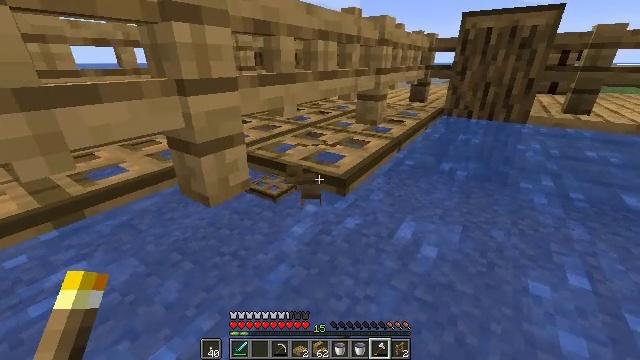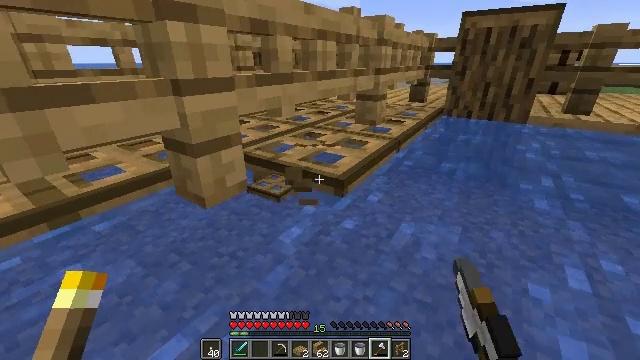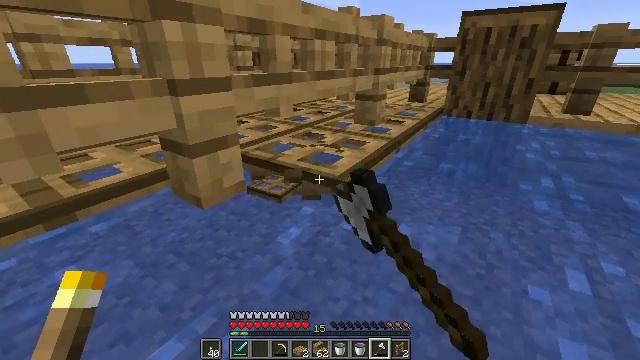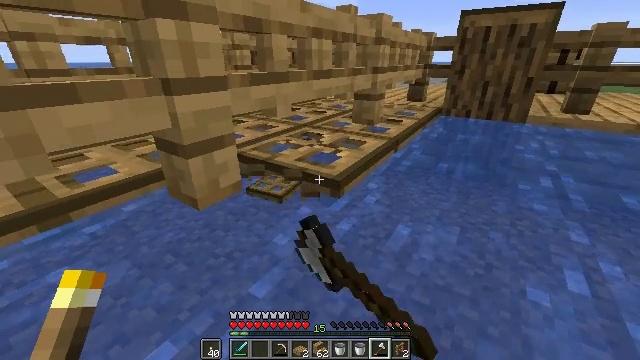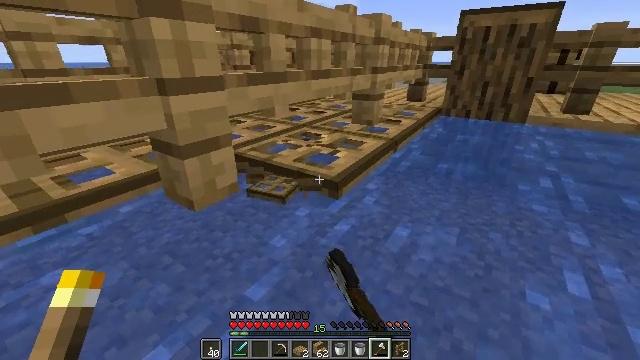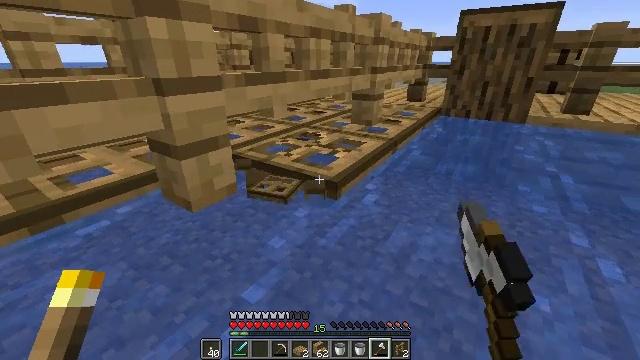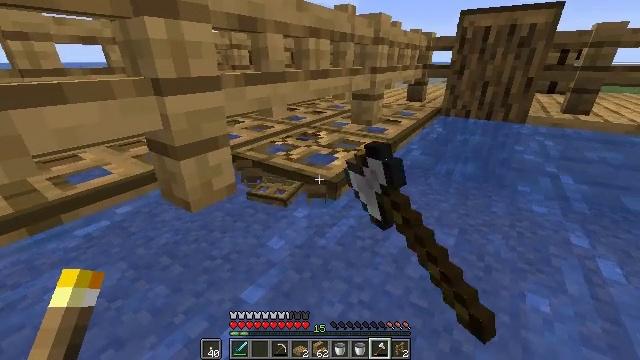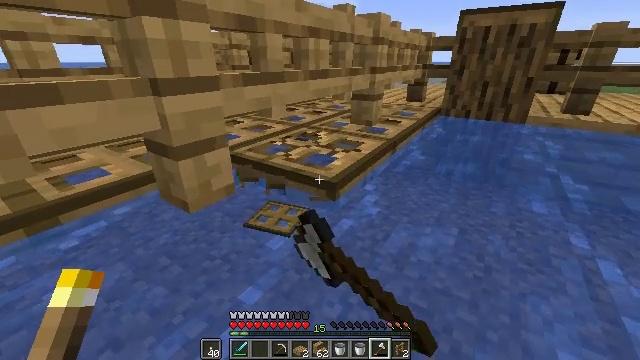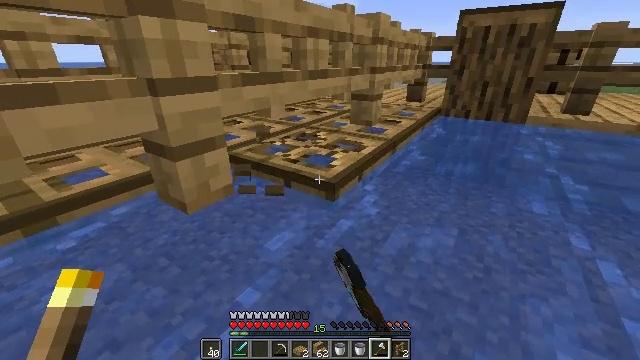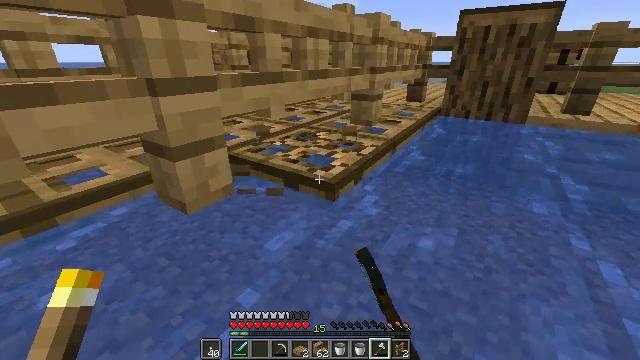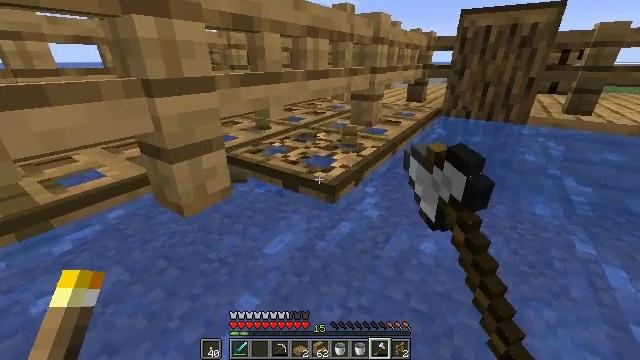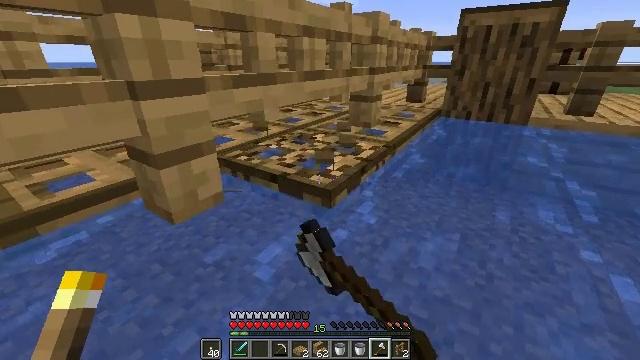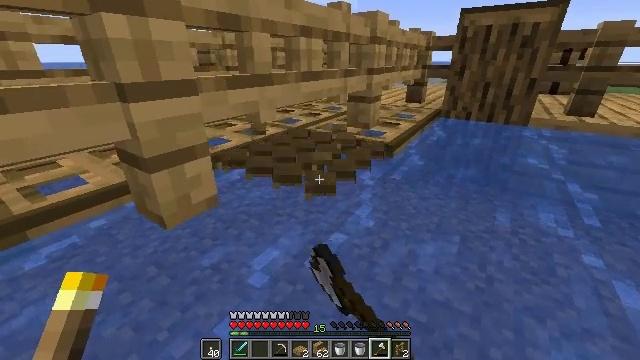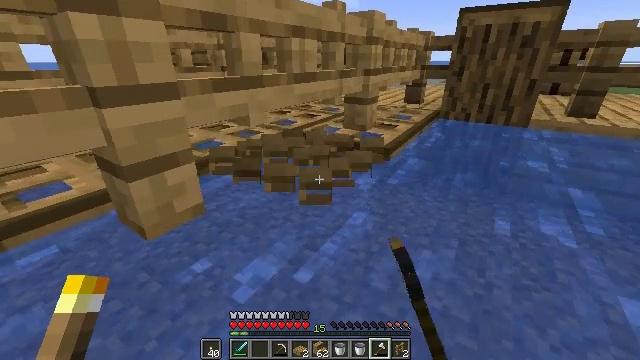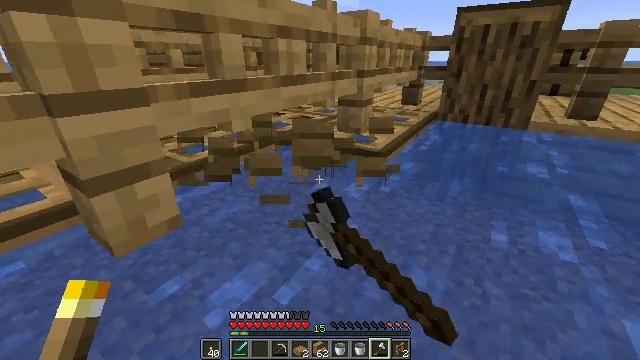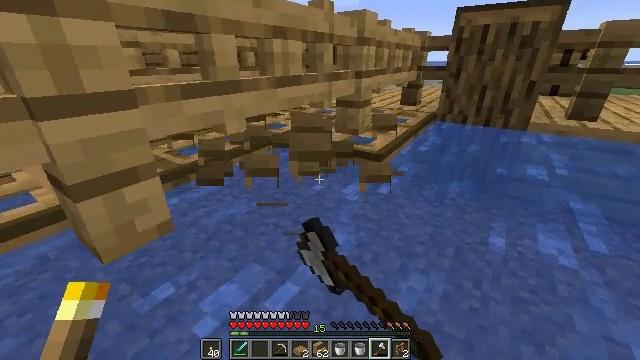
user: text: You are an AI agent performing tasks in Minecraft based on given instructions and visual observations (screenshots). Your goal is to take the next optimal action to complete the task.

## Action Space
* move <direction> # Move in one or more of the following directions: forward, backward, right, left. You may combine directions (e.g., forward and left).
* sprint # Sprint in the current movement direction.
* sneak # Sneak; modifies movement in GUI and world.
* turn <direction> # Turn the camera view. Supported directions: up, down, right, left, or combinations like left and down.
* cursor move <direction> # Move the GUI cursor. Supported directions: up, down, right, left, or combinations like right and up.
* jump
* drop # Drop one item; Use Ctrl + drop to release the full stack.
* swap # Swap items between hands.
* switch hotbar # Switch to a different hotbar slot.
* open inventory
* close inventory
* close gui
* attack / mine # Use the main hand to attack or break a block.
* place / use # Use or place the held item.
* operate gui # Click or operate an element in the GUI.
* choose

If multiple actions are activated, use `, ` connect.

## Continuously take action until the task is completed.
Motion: motion action
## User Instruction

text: Mine the oak trapdoor.
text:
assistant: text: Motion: attack / mine
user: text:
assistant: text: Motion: attack / mine
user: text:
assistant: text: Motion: attack / mine
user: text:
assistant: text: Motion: attack / mine
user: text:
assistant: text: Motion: attack / mine
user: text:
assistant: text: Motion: attack / mine
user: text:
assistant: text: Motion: attack / mine
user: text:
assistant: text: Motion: attack / mine
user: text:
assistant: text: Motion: move forward, attack / mine
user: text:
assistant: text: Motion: move forward and move right, attack / mine
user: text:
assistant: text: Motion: move forward and move right, attack / mine
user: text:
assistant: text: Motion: move forward and move right, attack / mine
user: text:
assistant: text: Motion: move forward and move right, attack / mine
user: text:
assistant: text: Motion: move forward and move right, attack / mine
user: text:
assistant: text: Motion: move forward and move right, attack / mine
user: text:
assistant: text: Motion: move forward and move right, attack / mine
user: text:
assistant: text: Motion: move forward and move right, attack / mine
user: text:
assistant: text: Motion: move forward and move right, attack / mine
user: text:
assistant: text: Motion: move forward and move right, attack / mine
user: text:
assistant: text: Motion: attack / mine
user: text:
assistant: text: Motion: attack / mine
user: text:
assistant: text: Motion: attack / mine
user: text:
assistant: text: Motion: attack / mine
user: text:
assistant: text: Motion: attack / mine
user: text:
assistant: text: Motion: attack / mine
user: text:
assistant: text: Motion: attack / mine
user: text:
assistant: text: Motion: attack / mine
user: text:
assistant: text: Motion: attack / mine
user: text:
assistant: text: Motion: attack / mine
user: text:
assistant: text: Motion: attack / mine